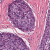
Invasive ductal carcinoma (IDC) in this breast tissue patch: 0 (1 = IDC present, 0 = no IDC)